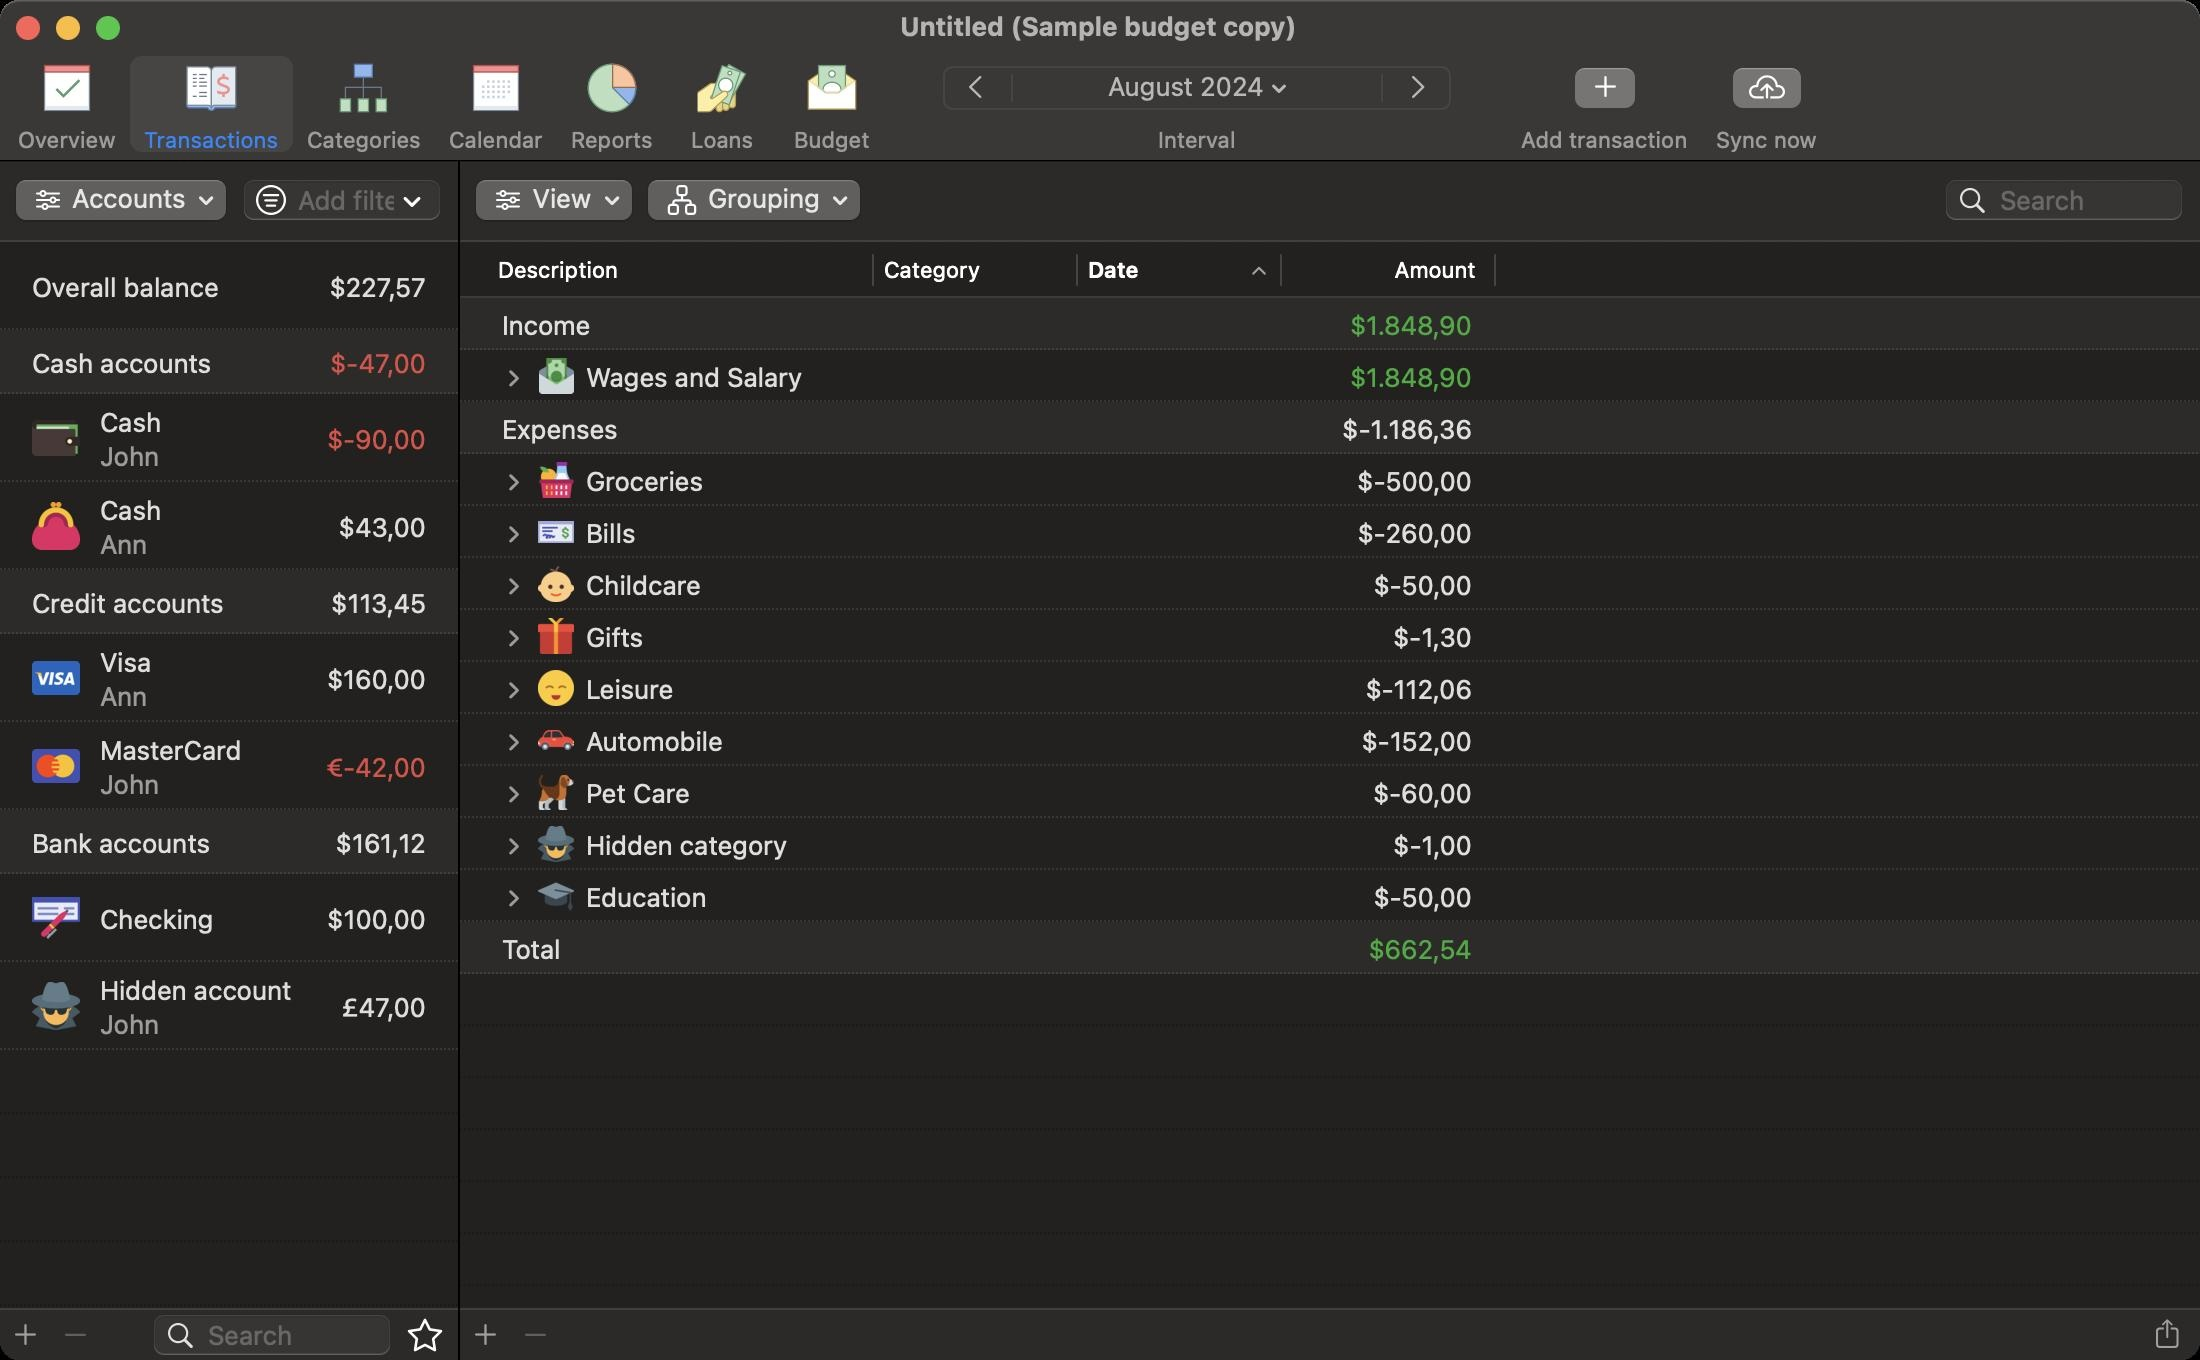
Accessibility tree:
{"name": "Untitled_(Sample_budget_copy)", "role": "AXWindow", "description": null, "role_description": "standard window", "value": null, "position": "492.00;157.00", "size": "1100;680", "children": [{"name": null, "role": "AXGroup", "description": null, "role_description": "group", "value": null, "position": "0.00;80.00", "size": "1100;600", "children": [{"name": null, "role": "AXSplitGroup", "description": null, "role_description": "split group", "value": null, "position": "0.00;80.00", "size": "1100;600", "children": [{"name": "Accounts", "role": "AXMenuButton", "description": null, "role_description": "menu button", "value": null, "position": "5.00;89.00", "size": "112;25", "children": []}, {"name": null, "role": "AXTextField", "description": null, "role_description": "search text field", "value": "", "position": "121.00;89.00", "size": "100;22", "children": [{"name": "", "role": "AXButton", "description": "search", "role_description": "button", "value": null, "position": "123.00;89.00", "size": "25;22", "children": []}]}, {"name": null, "role": "AXTextField", "description": null, "role_description": "search text field", "value": "", "position": "76.00;656.50", "size": "120;22", "children": [{"name": "", "role": "AXButton", "description": "search", "role_description": "button", "value": null, "position": "78.00;656.50", "size": "25;22", "children": []}]}, {"name": "", "role": "AXButton", "description": null, "role_description": "button", "value": null, "position": "200.00;655.00", "size": "25;25", "children": []}, {"name": "", "role": "AXButton", "description": "add", "role_description": "button", "value": null, "position": "0.00;652.50", "size": "26;29", "children": []}, {"name": "", "role": "AXButton", "description": "remove", "role_description": "button", "value": null, "position": "25.00;657.00", "size": "26;20", "children": []}, {"name": null, "role": "AXScrollArea", "description": null, "role_description": "scroll area", "value": null, "position": "0.00;121.00", "size": "229;533", "children": [{"name": null, "role": "AXTable", "description": null, "role_description": "table", "value": null, "position": "0.00;121.00", "size": "229;533", "children": [{"name": null, "role": "AXRow", "description": null, "role_description": "table row", "value": null, "position": "0.00;121.00", "size": "229;44", "children": [{"name": null, "role": "AXCell", "description": null, "role_description": "cell", "value": null, "position": "6.00;121.00", "size": "217;44", "children": [{"name": null, "role": "AXStaticText", "description": null, "role_description": "text", "value": "Overall balance", "position": "14.00;134.50", "size": "98;17", "children": []}, {"name": null, "role": "AXStaticText", "description": null, "role_description": "text", "value": "$227,57", "position": "162.50;134.50", "size": "52;17", "children": []}]}]}, {"name": null, "role": "AXRow", "description": null, "role_description": "table row", "value": null, "position": "0.00;165.00", "size": "229;32", "children": [{"name": null, "role": "AXCell", "description": null, "role_description": "cell", "value": null, "position": "6.00;165.00", "size": "217;32", "children": [{"name": null, "role": "AXStaticText", "description": null, "role_description": "text", "value": "Cash accounts", "position": "14.00;172.50", "size": "94;17", "children": []}, {"name": null, "role": "AXStaticText", "description": null, "role_description": "text", "value": "$-47,00", "position": "163.00;172.50", "size": "52;17", "children": []}]}]}, {"name": null, "role": "AXRow", "description": null, "role_description": "table row", "value": null, "position": "0.00;197.00", "size": "229;44", "children": [{"name": null, "role": "AXCell", "description": null, "role_description": "cell", "value": null, "position": "6.00;197.00", "size": "217;44", "children": [{"name": null, "role": "AXImage", "description": "", "role_description": "image", "value": null, "position": "16.00;207.00", "size": "24;24", "children": []}, {"name": null, "role": "AXStaticText", "description": null, "role_description": "text", "value": "Cash", "position": "48.00;202.00", "size": "35;17", "children": []}, {"name": null, "role": "AXStaticText", "description": null, "role_description": "text", "value": "John", "position": "48.00;219.00", "size": "34;17", "children": []}, {"name": null, "role": "AXStaticText", "description": null, "role_description": "text", "value": "$-90,00", "position": "161.50;210.50", "size": "54;17", "children": []}]}]}, {"name": null, "role": "AXRow", "description": null, "role_description": "table row", "value": null, "position": "0.00;241.00", "size": "229;44", "children": [{"name": null, "role": "AXCell", "description": null, "role_description": "cell", "value": null, "position": "6.00;241.00", "size": "217;44", "children": [{"name": null, "role": "AXImage", "description": "", "role_description": "image", "value": null, "position": "16.00;251.00", "size": "24;24", "children": []}, {"name": null, "role": "AXStaticText", "description": null, "role_description": "text", "value": "Cash", "position": "48.00;246.00", "size": "35;17", "children": []}, {"name": null, "role": "AXStaticText", "description": null, "role_description": "text", "value": "Ann", "position": "48.00;263.00", "size": "28;17", "children": []}, {"name": null, "role": "AXStaticText", "description": null, "role_description": "text", "value": "$43,00", "position": "167.00;254.50", "size": "48;17", "children": []}]}]}, {"name": null, "role": "AXRow", "description": null, "role_description": "table row", "value": null, "position": "0.00;285.00", "size": "229;32", "children": [{"name": null, "role": "AXCell", "description": null, "role_description": "cell", "value": null, "position": "6.00;285.00", "size": "217;32", "children": [{"name": null, "role": "AXStaticText", "description": null, "role_description": "text", "value": "Credit accounts", "position": "14.00;292.50", "size": "100;17", "children": []}, {"name": null, "role": "AXStaticText", "description": null, "role_description": "text", "value": "$113,45", "position": "163.50;292.50", "size": "52;17", "children": []}]}]}, {"name": null, "role": "AXRow", "description": null, "role_description": "table row", "value": null, "position": "0.00;317.00", "size": "229;44", "children": [{"name": null, "role": "AXCell", "description": null, "role_description": "cell", "value": null, "position": "6.00;317.00", "size": "217;44", "children": [{"name": null, "role": "AXImage", "description": "", "role_description": "image", "value": null, "position": "16.00;327.00", "size": "24;24", "children": []}, {"name": null, "role": "AXStaticText", "description": null, "role_description": "text", "value": "Visa", "position": "48.00;322.00", "size": "30;17", "children": []}, {"name": null, "role": "AXStaticText", "description": null, "role_description": "text", "value": "Ann", "position": "48.00;339.00", "size": "28;17", "children": []}, {"name": null, "role": "AXStaticText", "description": null, "role_description": "text", "value": "$160,00", "position": "161.50;330.50", "size": "54;17", "children": []}]}]}, {"name": null, "role": "AXRow", "description": null, "role_description": "table row", "value": null, "position": "0.00;361.00", "size": "229;44", "children": [{"name": null, "role": "AXCell", "description": null, "role_description": "cell", "value": null, "position": "6.00;361.00", "size": "217;44", "children": [{"name": null, "role": "AXImage", "description": "", "role_description": "image", "value": null, "position": "16.00;371.00", "size": "24;24", "children": []}, {"name": null, "role": "AXStaticText", "description": null, "role_description": "text", "value": "MasterCard", "position": "48.00;366.00", "size": "75;17", "children": []}, {"name": null, "role": "AXStaticText", "description": null, "role_description": "text", "value": "John", "position": "48.00;383.00", "size": "34;17", "children": []}, {"name": null, "role": "AXStaticText", "description": null, "role_description": "text", "value": "€-42,00", "position": "161.00;374.50", "size": "54;17", "children": []}]}]}, {"name": null, "role": "AXRow", "description": null, "role_description": "table row", "value": null, "position": "0.00;405.00", "size": "229;32", "children": [{"name": null, "role": "AXCell", "description": null, "role_description": "cell", "value": null, "position": "6.00;405.00", "size": "217;32", "children": [{"name": null, "role": "AXStaticText", "description": null, "role_description": "text", "value": "Bank accounts", "position": "14.00;412.50", "size": "94;17", "children": []}, {"name": null, "role": "AXStaticText", "description": null, "role_description": "text", "value": "$161,12", "position": "165.50;412.50", "size": "50;17", "children": []}]}]}, {"name": null, "role": "AXRow", "description": null, "role_description": "table row", "value": null, "position": "0.00;437.00", "size": "229;44", "children": [{"name": null, "role": "AXCell", "description": null, "role_description": "cell", "value": null, "position": "6.00;437.00", "size": "217;44", "children": [{"name": null, "role": "AXImage", "description": "", "role_description": "image", "value": null, "position": "16.00;447.00", "size": "24;24", "children": []}, {"name": null, "role": "AXStaticText", "description": null, "role_description": "text", "value": "Checking", "position": "48.00;450.50", "size": "61;17", "children": []}, {"name": null, "role": "AXStaticText", "description": null, "role_description": "text", "value": "$100,00", "position": "161.50;450.50", "size": "54;17", "children": []}]}]}, {"name": null, "role": "AXRow", "description": null, "role_description": "table row", "value": null, "position": "0.00;481.00", "size": "229;44", "children": [{"name": null, "role": "AXCell", "description": null, "role_description": "cell", "value": null, "position": "6.00;481.00", "size": "217;44", "children": [{"name": null, "role": "AXImage", "description": "", "role_description": "image", "value": null, "position": "16.00;491.00", "size": "24;24", "children": []}, {"name": null, "role": "AXStaticText", "description": null, "role_description": "text", "value": "Hidden account", "position": "48.00;486.00", "size": "100;17", "children": []}, {"name": null, "role": "AXStaticText", "description": null, "role_description": "text", "value": "John", "position": "48.00;503.00", "size": "34;17", "children": []}, {"name": null, "role": "AXStaticText", "description": null, "role_description": "text", "value": "£47,00", "position": "167.50;494.50", "size": "48;17", "children": []}]}]}, {"name": null, "role": "AXColumn", "description": null, "role_description": "column", "value": null, "position": "0.00;121.00", "size": "229;533", "children": []}]}]}, {"name": null, "role": "AXSplitter", "description": null, "role_description": "splitter", "value": 229.0, "position": "229.00;80.00", "size": "1;600", "children": []}, {"name": null, "role": "AXGroup", "description": null, "role_description": "group", "value": null, "position": "230.00;80.00", "size": "870;600", "children": [{"name": "Grouping", "role": "AXMenuButton", "description": null, "role_description": "menu button", "value": null, "position": "321.00;89.00", "size": "113;25", "children": []}, {"name": null, "role": "AXTextField", "description": null, "role_description": "search text field", "value": "", "position": "972.00;89.00", "size": "120;22", "children": [{"name": "", "role": "AXButton", "description": "search", "role_description": "button", "value": null, "position": "974.00;89.00", "size": "25;22", "children": []}]}, {"name": "View", "role": "AXMenuButton", "description": null, "role_description": "menu button", "value": null, "position": "235.00;89.00", "size": "85;25", "children": []}, {"name": "", "role": "AXButton", "description": "add", "role_description": "button", "value": null, "position": "230.00;652.50", "size": "26;29", "children": []}, {"name": "", "role": "AXButton", "description": "remove", "role_description": "button", "value": null, "position": "255.00;657.00", "size": "26;20", "children": []}, {"name": null, "role": "AXStaticText", "description": null, "role_description": "text", "value": "", "position": "663.00;659.00", "size": "4;17", "children": []}, {"name": "", "role": "AXButton", "description": "share", "role_description": "button", "value": null, "position": "1071.00;649.00", "size": "26;34", "children": []}, {"name": null, "role": "AXScrollArea", "description": null, "role_description": "scroll area", "value": null, "position": "230.00;121.00", "size": "870;533", "children": [{"name": null, "role": "AXOutline", "description": null, "role_description": "outline", "value": null, "position": "230.00;149.00", "size": "870;505", "children": [{"name": null, "role": "AXRow", "description": null, "role_description": "outline row", "value": null, "position": "230.00;149.00", "size": "870;26", "children": [{"name": null, "role": "AXCell", "description": null, "role_description": "cell", "value": null, "position": "245.00;152.00", "size": "191;20", "children": [{"name": null, "role": "AXStaticText", "description": null, "role_description": "text", "value": "Income", "position": "249.00;153.50", "size": "183;17", "children": []}]}, {"name": null, "role": "AXCell", "description": null, "role_description": "cell", "value": null, "position": "438.00;152.00", "size": "100;20", "children": [{"name": null, "role": "AXStaticText", "description": null, "role_description": "text", "value": "", "position": "442.00;153.50", "size": "92;17", "children": []}]}, {"name": null, "role": "AXCell", "description": null, "role_description": "cell", "value": null, "position": "540.00;152.00", "size": "100;20", "children": [{"name": null, "role": "AXStaticText", "description": null, "role_description": "text", "value": "", "position": "544.00;153.50", "size": "92;17", "children": []}]}, {"name": null, "role": "AXCell", "description": null, "role_description": "cell", "value": null, "position": "642.00;152.00", "size": "100;20", "children": [{"name": null, "role": "AXStaticText", "description": null, "role_description": "text", "value": "$1.848,90", "position": "646.00;153.50", "size": "92;17", "children": []}]}]}, {"name": null, "role": "AXRow", "description": null, "role_description": "outline row", "value": null, "position": "230.00;175.00", "size": "870;26", "children": [{"name": null, "role": "AXCell", "description": null, "role_description": "cell", "value": null, "position": "263.00;178.00", "size": "186;20", "children": [{"name": null, "role": "AXImage", "description": "category 634s@2x", "role_description": "image", "value": null, "position": "269.00;179.00", "size": "18;18", "children": []}, {"name": null, "role": "AXTextField", "description": null, "role_description": "text field", "value": "Wages and Salary", "position": "291.00;179.50", "size": "141;17", "children": []}, {"name": null, "role": "AXDisclosureTriangle", "description": null, "role_description": "disclosure triangle", "value": 0, "position": "250.00;178.00", "size": "13;20", "children": []}]}, {"name": null, "role": "AXCell", "description": null, "role_description": "cell", "value": null, "position": "438.00;178.00", "size": "100;20", "children": [{"name": null, "role": "AXStaticText", "description": null, "role_description": "text", "value": "", "position": "442.00;179.50", "size": "92;17", "children": []}]}, {"name": null, "role": "AXCell", "description": null, "role_description": "cell", "value": null, "position": "540.00;178.00", "size": "100;20", "children": [{"name": null, "role": "AXStaticText", "description": null, "role_description": "text", "value": "", "position": "544.00;179.50", "size": "92;17", "children": []}]}, {"name": null, "role": "AXCell", "description": null, "role_description": "cell", "value": null, "position": "642.00;178.00", "size": "100;20", "children": [{"name": null, "role": "AXStaticText", "description": null, "role_description": "text", "value": "$1.848,90", "position": "646.00;179.50", "size": "92;17", "children": []}]}]}, {"name": null, "role": "AXRow", "description": null, "role_description": "outline row", "value": null, "position": "230.00;201.00", "size": "870;26", "children": [{"name": null, "role": "AXCell", "description": null, "role_description": "cell", "value": null, "position": "245.00;204.00", "size": "191;20", "children": [{"name": null, "role": "AXStaticText", "description": null, "role_description": "text", "value": "Expenses", "position": "249.00;205.50", "size": "183;17", "children": []}]}, {"name": null, "role": "AXCell", "description": null, "role_description": "cell", "value": null, "position": "438.00;204.00", "size": "100;20", "children": [{"name": null, "role": "AXStaticText", "description": null, "role_description": "text", "value": "", "position": "442.00;205.50", "size": "92;17", "children": []}]}, {"name": null, "role": "AXCell", "description": null, "role_description": "cell", "value": null, "position": "540.00;204.00", "size": "100;20", "children": [{"name": null, "role": "AXStaticText", "description": null, "role_description": "text", "value": "", "position": "544.00;205.50", "size": "92;17", "children": []}]}, {"name": null, "role": "AXCell", "description": null, "role_description": "cell", "value": null, "position": "642.00;204.00", "size": "100;20", "children": [{"name": null, "role": "AXStaticText", "description": null, "role_description": "text", "value": "$-1.186,36", "position": "646.00;205.50", "size": "92;17", "children": []}]}]}, {"name": null, "role": "AXRow", "description": null, "role_description": "outline row", "value": null, "position": "230.00;227.00", "size": "870;26", "children": [{"name": null, "role": "AXCell", "description": null, "role_description": "cell", "value": null, "position": "263.00;230.00", "size": "186;20", "children": [{"name": null, "role": "AXImage", "description": "category 1122s@2x", "role_description": "image", "value": null, "position": "269.00;231.00", "size": "18;18", "children": []}, {"name": null, "role": "AXTextField", "description": null, "role_description": "text field", "value": "Groceries", "position": "291.00;231.50", "size": "141;17", "children": []}, {"name": null, "role": "AXDisclosureTriangle", "description": null, "role_description": "disclosure triangle", "value": 0, "position": "250.00;230.00", "size": "13;20", "children": []}]}, {"name": null, "role": "AXCell", "description": null, "role_description": "cell", "value": null, "position": "438.00;230.00", "size": "100;20", "children": [{"name": null, "role": "AXStaticText", "description": null, "role_description": "text", "value": "", "position": "442.00;231.50", "size": "92;17", "children": []}]}, {"name": null, "role": "AXCell", "description": null, "role_description": "cell", "value": null, "position": "540.00;230.00", "size": "100;20", "children": [{"name": null, "role": "AXStaticText", "description": null, "role_description": "text", "value": "", "position": "544.00;231.50", "size": "92;17", "children": []}]}, {"name": null, "role": "AXCell", "description": null, "role_description": "cell", "value": null, "position": "642.00;230.00", "size": "100;20", "children": [{"name": null, "role": "AXStaticText", "description": null, "role_description": "text", "value": "$-500,00", "position": "646.00;231.50", "size": "92;17", "children": []}]}]}, {"name": null, "role": "AXRow", "description": null, "role_description": "outline row", "value": null, "position": "230.00;253.00", "size": "870;26", "children": [{"name": null, "role": "AXCell", "description": null, "role_description": "cell", "value": null, "position": "263.00;256.00", "size": "186;20", "children": [{"name": null, "role": "AXImage", "description": "category 578s@2x", "role_description": "image", "value": null, "position": "269.00;257.00", "size": "18;18", "children": []}, {"name": null, "role": "AXTextField", "description": null, "role_description": "text field", "value": "Bills", "position": "291.00;257.50", "size": "141;17", "children": []}, {"name": null, "role": "AXDisclosureTriangle", "description": null, "role_description": "disclosure triangle", "value": 0, "position": "250.00;256.00", "size": "13;20", "children": []}]}, {"name": null, "role": "AXCell", "description": null, "role_description": "cell", "value": null, "position": "438.00;256.00", "size": "100;20", "children": [{"name": null, "role": "AXStaticText", "description": null, "role_description": "text", "value": "", "position": "442.00;257.50", "size": "92;17", "children": []}]}, {"name": null, "role": "AXCell", "description": null, "role_description": "cell", "value": null, "position": "540.00;256.00", "size": "100;20", "children": [{"name": null, "role": "AXStaticText", "description": null, "role_description": "text", "value": "", "position": "544.00;257.50", "size": "92;17", "children": []}]}, {"name": null, "role": "AXCell", "description": null, "role_description": "cell", "value": null, "position": "642.00;256.00", "size": "100;20", "children": [{"name": null, "role": "AXStaticText", "description": null, "role_description": "text", "value": "$-260,00", "position": "646.00;257.50", "size": "92;17", "children": []}]}]}, {"name": null, "role": "AXRow", "description": null, "role_description": "outline row", "value": null, "position": "230.00;279.00", "size": "870;26", "children": [{"name": null, "role": "AXCell", "description": null, "role_description": "cell", "value": null, "position": "263.00;282.00", "size": "186;20", "children": [{"name": null, "role": "AXImage", "description": "category 356s@2x", "role_description": "image", "value": null, "position": "269.00;283.00", "size": "18;18", "children": []}, {"name": null, "role": "AXTextField", "description": null, "role_description": "text field", "value": "Childcare", "position": "291.00;283.50", "size": "141;17", "children": []}, {"name": null, "role": "AXDisclosureTriangle", "description": null, "role_description": "disclosure triangle", "value": 0, "position": "250.00;282.00", "size": "13;20", "children": []}]}, {"name": null, "role": "AXCell", "description": null, "role_description": "cell", "value": null, "position": "438.00;282.00", "size": "100;20", "children": [{"name": null, "role": "AXStaticText", "description": null, "role_description": "text", "value": "", "position": "442.00;283.50", "size": "92;17", "children": []}]}, {"name": null, "role": "AXCell", "description": null, "role_description": "cell", "value": null, "position": "540.00;282.00", "size": "100;20", "children": [{"name": null, "role": "AXStaticText", "description": null, "role_description": "text", "value": "", "position": "544.00;283.50", "size": "92;17", "children": []}]}, {"name": null, "role": "AXCell", "description": null, "role_description": "cell", "value": null, "position": "642.00;282.00", "size": "100;20", "children": [{"name": null, "role": "AXStaticText", "description": null, "role_description": "text", "value": "$-50,00", "position": "646.00;283.50", "size": "92;17", "children": []}]}]}, {"name": null, "role": "AXRow", "description": null, "role_description": "outline row", "value": null, "position": "230.00;305.00", "size": "870;26", "children": [{"name": null, "role": "AXCell", "description": null, "role_description": "cell", "value": null, "position": "263.00;308.00", "size": "186;20", "children": [{"name": null, "role": "AXImage", "description": "category 153s@2x", "role_description": "image", "value": null, "position": "269.00;309.00", "size": "18;18", "children": []}, {"name": null, "role": "AXTextField", "description": null, "role_description": "text field", "value": "Gifts", "position": "291.00;309.50", "size": "141;17", "children": []}, {"name": null, "role": "AXDisclosureTriangle", "description": null, "role_description": "disclosure triangle", "value": 0, "position": "250.00;308.00", "size": "13;20", "children": []}]}, {"name": null, "role": "AXCell", "description": null, "role_description": "cell", "value": null, "position": "438.00;308.00", "size": "100;20", "children": [{"name": null, "role": "AXStaticText", "description": null, "role_description": "text", "value": "", "position": "442.00;309.50", "size": "92;17", "children": []}]}, {"name": null, "role": "AXCell", "description": null, "role_description": "cell", "value": null, "position": "540.00;308.00", "size": "100;20", "children": [{"name": null, "role": "AXStaticText", "description": null, "role_description": "text", "value": "", "position": "544.00;309.50", "size": "92;17", "children": []}]}, {"name": null, "role": "AXCell", "description": null, "role_description": "cell", "value": null, "position": "642.00;308.00", "size": "100;20", "children": [{"name": null, "role": "AXStaticText", "description": null, "role_description": "text", "value": "$-1,30", "position": "646.00;309.50", "size": "92;17", "children": []}]}]}, {"name": null, "role": "AXRow", "description": null, "role_description": "outline row", "value": null, "position": "230.00;331.00", "size": "870;26", "children": [{"name": null, "role": "AXCell", "description": null, "role_description": "cell", "value": null, "position": "263.00;334.00", "size": "186;20", "children": [{"name": null, "role": "AXImage", "description": "category 410s@2x", "role_description": "image", "value": null, "position": "269.00;335.00", "size": "18;18", "children": []}, {"name": null, "role": "AXTextField", "description": null, "role_description": "text field", "value": "Leisure", "position": "291.00;335.50", "size": "141;17", "children": []}, {"name": null, "role": "AXDisclosureTriangle", "description": null, "role_description": "disclosure triangle", "value": 0, "position": "250.00;334.00", "size": "13;20", "children": []}]}, {"name": null, "role": "AXCell", "description": null, "role_description": "cell", "value": null, "position": "438.00;334.00", "size": "100;20", "children": [{"name": null, "role": "AXStaticText", "description": null, "role_description": "text", "value": "", "position": "442.00;335.50", "size": "92;17", "children": []}]}, {"name": null, "role": "AXCell", "description": null, "role_description": "cell", "value": null, "position": "540.00;334.00", "size": "100;20", "children": [{"name": null, "role": "AXStaticText", "description": null, "role_description": "text", "value": "", "position": "544.00;335.50", "size": "92;17", "children": []}]}, {"name": null, "role": "AXCell", "description": null, "role_description": "cell", "value": null, "position": "642.00;334.00", "size": "100;20", "children": [{"name": null, "role": "AXStaticText", "description": null, "role_description": "text", "value": "$-112,06", "position": "646.00;335.50", "size": "92;17", "children": []}]}]}, {"name": null, "role": "AXRow", "description": null, "role_description": "outline row", "value": null, "position": "230.00;357.00", "size": "870;26", "children": [{"name": null, "role": "AXCell", "description": null, "role_description": "cell", "value": null, "position": "263.00;360.00", "size": "186;20", "children": [{"name": null, "role": "AXImage", "description": "category 305s@2x", "role_description": "image", "value": null, "position": "269.00;361.00", "size": "18;18", "children": []}, {"name": null, "role": "AXTextField", "description": null, "role_description": "text field", "value": "Automobile", "position": "291.00;361.50", "size": "141;17", "children": []}, {"name": null, "role": "AXDisclosureTriangle", "description": null, "role_description": "disclosure triangle", "value": 0, "position": "250.00;360.00", "size": "13;20", "children": []}]}, {"name": null, "role": "AXCell", "description": null, "role_description": "cell", "value": null, "position": "438.00;360.00", "size": "100;20", "children": [{"name": null, "role": "AXStaticText", "description": null, "role_description": "text", "value": "", "position": "442.00;361.50", "size": "92;17", "children": []}]}, {"name": null, "role": "AXCell", "description": null, "role_description": "cell", "value": null, "position": "540.00;360.00", "size": "100;20", "children": [{"name": null, "role": "AXStaticText", "description": null, "role_description": "text", "value": "", "position": "544.00;361.50", "size": "92;17", "children": []}]}, {"name": null, "role": "AXCell", "description": null, "role_description": "cell", "value": null, "position": "642.00;360.00", "size": "100;20", "children": [{"name": null, "role": "AXStaticText", "description": null, "role_description": "text", "value": "$-152,00", "position": "646.00;361.50", "size": "92;17", "children": []}]}]}, {"name": null, "role": "AXRow", "description": null, "role_description": "outline row", "value": null, "position": "230.00;383.00", "size": "870;26", "children": [{"name": null, "role": "AXCell", "description": null, "role_description": "cell", "value": null, "position": "263.00;386.00", "size": "186;20", "children": [{"name": null, "role": "AXImage", "description": "category 347s@2x", "role_description": "image", "value": null, "position": "269.00;387.00", "size": "18;18", "children": []}, {"name": null, "role": "AXTextField", "description": null, "role_description": "text field", "value": "Pet Care", "position": "291.00;387.50", "size": "141;17", "children": []}, {"name": null, "role": "AXDisclosureTriangle", "description": null, "role_description": "disclosure triangle", "value": 0, "position": "250.00;386.00", "size": "13;20", "children": []}]}, {"name": null, "role": "AXCell", "description": null, "role_description": "cell", "value": null, "position": "438.00;386.00", "size": "100;20", "children": [{"name": null, "role": "AXStaticText", "description": null, "role_description": "text", "value": "", "position": "442.00;387.50", "size": "92;17", "children": []}]}, {"name": null, "role": "AXCell", "description": null, "role_description": "cell", "value": null, "position": "540.00;386.00", "size": "100;20", "children": [{"name": null, "role": "AXStaticText", "description": null, "role_description": "text", "value": "", "position": "544.00;387.50", "size": "92;17", "children": []}]}, {"name": null, "role": "AXCell", "description": null, "role_description": "cell", "value": null, "position": "642.00;386.00", "size": "100;20", "children": [{"name": null, "role": "AXStaticText", "description": null, "role_description": "text", "value": "$-60,00", "position": "646.00;387.50", "size": "92;17", "children": []}]}]}, {"name": null, "role": "AXRow", "description": null, "role_description": "outline row", "value": null, "position": "230.00;409.00", "size": "870;26", "children": [{"name": null, "role": "AXCell", "description": null, "role_description": "cell", "value": null, "position": "263.00;412.00", "size": "186;20", "children": [{"name": null, "role": "AXImage", "description": "category 583s@2x", "role_description": "image", "value": null, "position": "269.00;413.00", "size": "18;18", "children": []}, {"name": null, "role": "AXTextField", "description": null, "role_description": "text field", "value": "Hidden category", "position": "291.00;413.50", "size": "141;17", "children": []}, {"name": null, "role": "AXDisclosureTriangle", "description": null, "role_description": "disclosure triangle", "value": 0, "position": "250.00;412.00", "size": "13;20", "children": []}]}, {"name": null, "role": "AXCell", "description": null, "role_description": "cell", "value": null, "position": "438.00;412.00", "size": "100;20", "children": [{"name": null, "role": "AXStaticText", "description": null, "role_description": "text", "value": "", "position": "442.00;413.50", "size": "92;17", "children": []}]}, {"name": null, "role": "AXCell", "description": null, "role_description": "cell", "value": null, "position": "540.00;412.00", "size": "100;20", "children": [{"name": null, "role": "AXStaticText", "description": null, "role_description": "text", "value": "", "position": "544.00;413.50", "size": "92;17", "children": []}]}, {"name": null, "role": "AXCell", "description": null, "role_description": "cell", "value": null, "position": "642.00;412.00", "size": "100;20", "children": [{"name": null, "role": "AXStaticText", "description": null, "role_description": "text", "value": "$-1,00", "position": "646.00;413.50", "size": "92;17", "children": []}]}]}, {"name": null, "role": "AXRow", "description": null, "role_description": "outline row", "value": null, "position": "230.00;435.00", "size": "870;26", "children": [{"name": null, "role": "AXCell", "description": null, "role_description": "cell", "value": null, "position": "263.00;438.00", "size": "186;20", "children": [{"name": null, "role": "AXImage", "description": "category 198s@2x", "role_description": "image", "value": null, "position": "269.00;439.00", "size": "18;18", "children": []}, {"name": null, "role": "AXTextField", "description": null, "role_description": "text field", "value": "Education", "position": "291.00;439.50", "size": "141;17", "children": []}, {"name": null, "role": "AXDisclosureTriangle", "description": null, "role_description": "disclosure triangle", "value": 0, "position": "250.00;438.00", "size": "13;20", "children": []}]}, {"name": null, "role": "AXCell", "description": null, "role_description": "cell", "value": null, "position": "438.00;438.00", "size": "100;20", "children": [{"name": null, "role": "AXStaticText", "description": null, "role_description": "text", "value": "", "position": "442.00;439.50", "size": "92;17", "children": []}]}, {"name": null, "role": "AXCell", "description": null, "role_description": "cell", "value": null, "position": "540.00;438.00", "size": "100;20", "children": [{"name": null, "role": "AXStaticText", "description": null, "role_description": "text", "value": "", "position": "544.00;439.50", "size": "92;17", "children": []}]}, {"name": null, "role": "AXCell", "description": null, "role_description": "cell", "value": null, "position": "642.00;438.00", "size": "100;20", "children": [{"name": null, "role": "AXStaticText", "description": null, "role_description": "text", "value": "$-50,00", "position": "646.00;439.50", "size": "92;17", "children": []}]}]}, {"name": null, "role": "AXRow", "description": null, "role_description": "outline row", "value": null, "position": "230.00;461.00", "size": "870;26", "children": [{"name": null, "role": "AXCell", "description": null, "role_description": "cell", "value": null, "position": "245.00;464.00", "size": "191;20", "children": [{"name": null, "role": "AXStaticText", "description": null, "role_description": "text", "value": "Total", "position": "249.00;465.50", "size": "183;17", "children": []}]}, {"name": null, "role": "AXCell", "description": null, "role_description": "cell", "value": null, "position": "438.00;464.00", "size": "100;20", "children": [{"name": null, "role": "AXStaticText", "description": null, "role_description": "text", "value": "", "position": "442.00;465.50", "size": "92;17", "children": []}]}, {"name": null, "role": "AXCell", "description": null, "role_description": "cell", "value": null, "position": "540.00;464.00", "size": "100;20", "children": [{"name": null, "role": "AXStaticText", "description": null, "role_description": "text", "value": "", "position": "544.00;465.50", "size": "92;17", "children": []}]}, {"name": null, "role": "AXCell", "description": null, "role_description": "cell", "value": null, "position": "642.00;464.00", "size": "100;20", "children": [{"name": null, "role": "AXStaticText", "description": null, "role_description": "text", "value": "$662,54", "position": "646.00;465.50", "size": "92;17", "children": []}]}]}, {"name": null, "role": "AXColumn", "description": null, "role_description": "column", "value": null, "position": "230.00;149.00", "size": "207;505", "children": []}, {"name": null, "role": "AXColumn", "description": null, "role_description": "column", "value": null, "position": "437.00;149.00", "size": "102;505", "children": []}, {"name": null, "role": "AXColumn", "description": null, "role_description": "column", "value": null, "position": "539.00;149.00", "size": "102;505", "children": []}, {"name": null, "role": "AXColumn", "description": null, "role_description": "column", "value": null, "position": "641.00;149.00", "size": "107;505", "children": []}, {"name": null, "role": "AXGroup", "description": null, "role_description": "group", "value": null, "position": "230.00;121.00", "size": "870;28", "children": [{"name": "Description", "role": "AXButton", "description": null, "role_description": "sort button", "value": null, "position": "230.00;121.00", "size": "207;28", "children": []}, {"name": "Category", "role": "AXButton", "description": null, "role_description": "sort button", "value": null, "position": "437.00;121.00", "size": "102;28", "children": []}, {"name": "Date", "role": "AXButton", "description": null, "role_description": "sort button", "value": null, "position": "539.00;121.00", "size": "102;28", "children": []}, {"name": "Amount", "role": "AXButton", "description": null, "role_description": "sort button", "value": null, "position": "641.00;121.00", "size": "107;28", "children": []}]}]}]}]}, {"name": null, "role": "AXScrollArea", "description": null, "role_description": "scroll area", "value": null, "position": "230.00;80.00", "size": "810;0", "children": [{"name": null, "role": "AXList", "description": null, "role_description": "collection", "value": null, "position": "230.00;80.00", "size": "810;24", "children": []}, {"name": null, "role": "AXScrollBar", "description": null, "role_description": "scroll bar", "value": 0.0, "position": "1024.00;80.00", "size": "16;0", "children": [{"name": null, "role": "AXValueIndicator", "description": null, "role_description": "value indicator", "value": 0.0, "position": "1028.00;81.00", "size": "12;26", "children": []}, {"name": null, "role": "AXButton", "description": null, "role_description": "increment arrow button", "value": null, "position": "1024.00;80.00", "size": "0;0", "children": []}, {"name": null, "role": "AXButton", "description": null, "role_description": "decrement arrow button", "value": null, "position": "1024.00;80.00", "size": "0;0", "children": []}, {"name": null, "role": "AXButton", "description": null, "role_description": "increment page button", "value": null, "position": "1028.00;80.00", "size": "12;27", "children": []}, {"name": null, "role": "AXButton", "description": null, "role_description": "decrement page button", "value": null, "position": "1028.00;80.00", "size": "12;1", "children": []}]}]}, {"name": "", "role": "AXButton", "description": null, "role_description": "button", "value": null, "position": "1068.00;88.00", "size": "24;24", "children": []}, {"name": "", "role": "AXButton", "description": null, "role_description": "button", "value": null, "position": "1044.00;88.00", "size": "24;24", "children": []}]}]}, {"name": null, "role": "AXToolbar", "description": null, "role_description": "toolbar", "value": null, "position": "0.00;28.00", "size": "1100;52", "children": [{"name": "Overview", "role": "AXButton", "description": null, "role_description": "button", "value": null, "position": "2.00;28.00", "size": "63;52", "children": []}, {"name": "Transactions", "role": "AXButton", "description": null, "role_description": "button", "value": null, "position": "65.00;28.00", "size": "82;52", "children": []}, {"name": "Categories", "role": "AXButton", "description": null, "role_description": "button", "value": null, "position": "146.50;28.00", "size": "71;52", "children": []}, {"name": "Calendar", "role": "AXButton", "description": null, "role_description": "button", "value": null, "position": "217.50;28.00", "size": "61;52", "children": []}, {"name": "Reports", "role": "AXButton", "description": null, "role_description": "button", "value": null, "position": "278.50;28.00", "size": "55;52", "children": []}, {"name": "Loans", "role": "AXButton", "description": null, "role_description": "button", "value": null, "position": "333.50;28.00", "size": "55;52", "children": []}, {"name": "Budget", "role": "AXButton", "description": null, "role_description": "button", "value": null, "position": "388.50;28.00", "size": "55;52", "children": []}, {"name": null, "role": "AXGroup", "description": null, "role_description": "group", "value": null, "position": "467.50;28.00", "size": "262;52", "children": [{"name": null, "role": "AXGroup", "description": null, "role_description": "group", "value": null, "position": "470.50;32.00", "size": "256;25", "children": [{"name": null, "role": "AXButton", "description": "left arrow", "role_description": "button", "value": null, "position": "470.50;32.00", "size": "36;25", "children": []}, {"name": null, "role": "AXButton", "description": "August 2024", "role_description": "button", "value": null, "position": "506.50;32.00", "size": "185;25", "children": []}, {"name": null, "role": "AXButton", "description": "right arrow", "role_description": "button", "value": null, "position": "691.50;32.00", "size": "35;25", "children": []}]}, {"name": null, "role": "AXStaticText", "description": null, "role_description": "text", "value": "Interval", "position": "575.00;63.00", "size": "47;14", "children": []}]}, {"name": "Add_transaction", "role": "AXButton", "description": "Add transaction", "role_description": "button", "value": null, "position": "753.50;28.00", "size": "98;52", "children": []}, {"name": "Sync_now", "role": "AXButton", "description": null, "role_description": "button", "value": null, "position": "851.00;28.00", "size": "64;52", "children": []}]}, {"name": null, "role": "AXButton", "description": null, "role_description": "close button", "value": null, "position": "7.00;6.00", "size": "14;16", "children": []}, {"name": null, "role": "AXButton", "description": null, "role_description": "zoom button", "value": null, "position": "47.00;6.00", "size": "14;16", "children": [{"name": null, "role": "AXGroup", "description": null, "role_description": "group", "value": null, "position": "47.00;6.00", "size": "14;16", "children": [{"name": null, "role": "AXGroup", "description": null, "role_description": "group", "value": null, "position": "47.00;6.00", "size": "14;16", "children": []}]}]}, {"name": null, "role": "AXButton", "description": null, "role_description": "minimize button", "value": null, "position": "27.00;6.00", "size": "14;16", "children": []}, {"name": "", "role": "AXMenuButton", "description": "document actions", "role_description": "menu button", "value": null, "position": "651.00;5.00", "size": "10;16", "children": []}, {"name": null, "role": "AXStaticText", "description": null, "role_description": "text", "value": "Untitled (Sample budget copy)", "position": "448.00;5.00", "size": "203;16", "children": []}]}